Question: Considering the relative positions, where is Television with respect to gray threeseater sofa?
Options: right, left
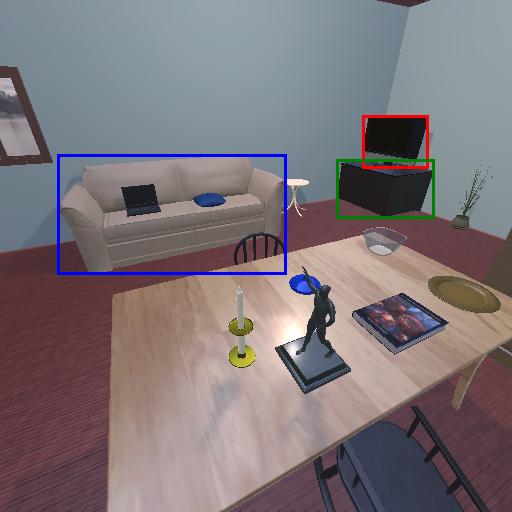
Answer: right